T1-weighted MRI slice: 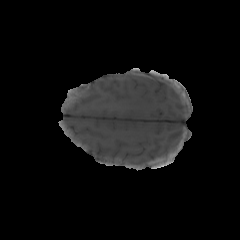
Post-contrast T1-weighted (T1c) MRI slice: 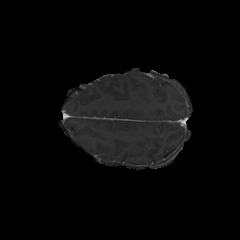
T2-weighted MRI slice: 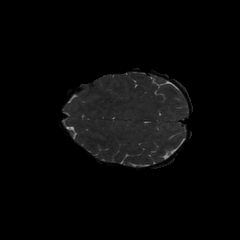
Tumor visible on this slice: no